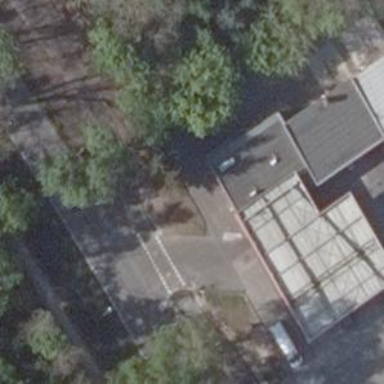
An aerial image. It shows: Fuel station.